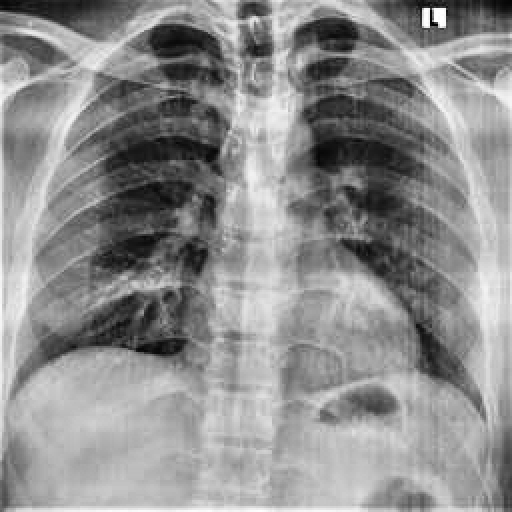
Finding: NORMAL